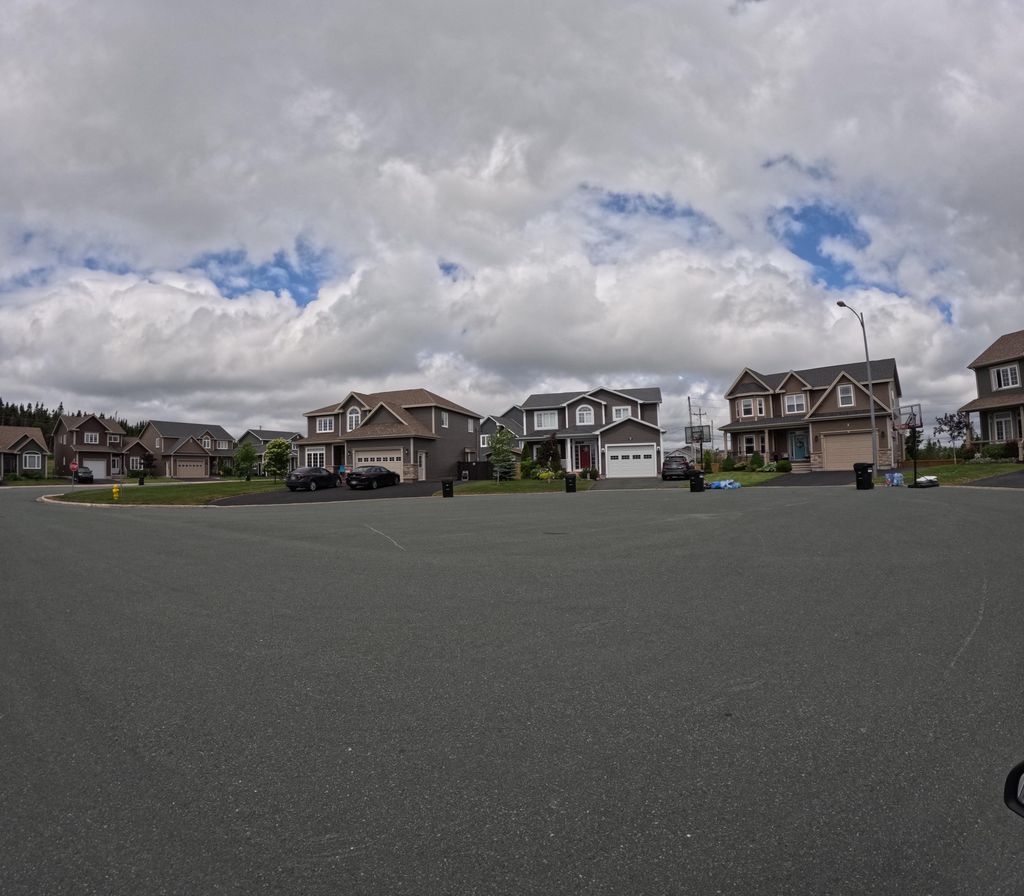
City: st_johns